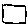
Label: square